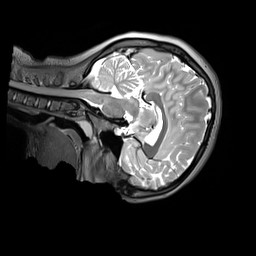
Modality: T2w
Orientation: sagittal
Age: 12
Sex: female
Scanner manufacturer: siemens
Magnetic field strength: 3 T
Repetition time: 3.2 s
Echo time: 0.408 s